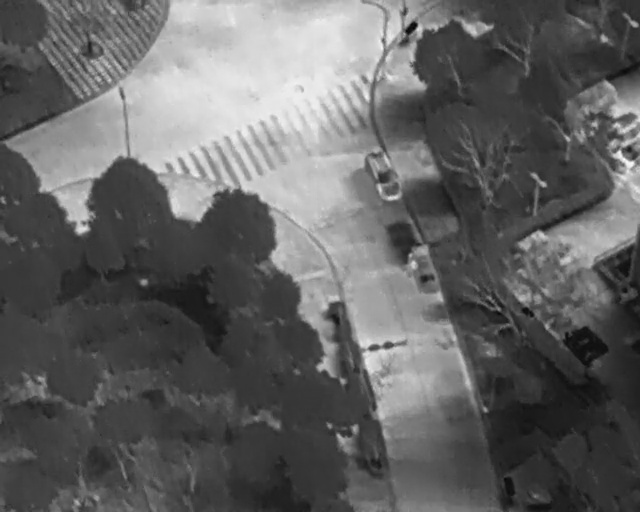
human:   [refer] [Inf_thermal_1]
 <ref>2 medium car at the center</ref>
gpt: <box>[[55, 32, 64, 37, 155], [62, 50, 70, 54, 163]]</box>